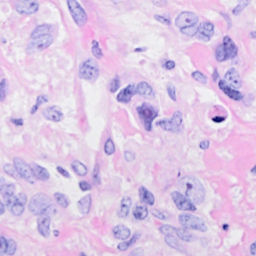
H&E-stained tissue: Breast